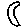
Label: moon